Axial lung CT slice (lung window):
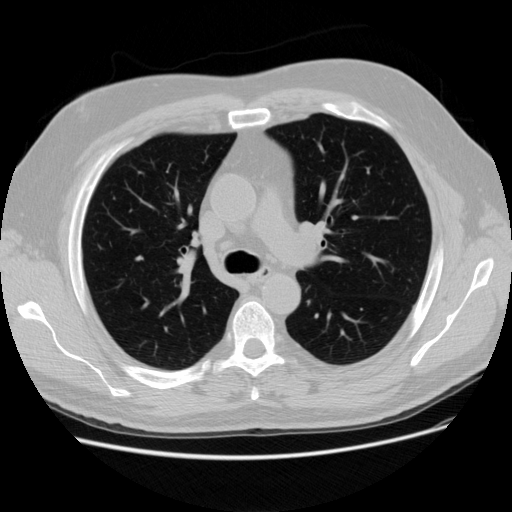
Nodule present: no